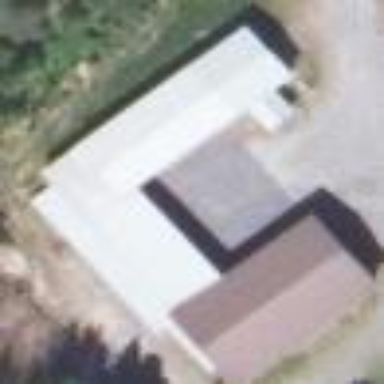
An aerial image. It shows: Building.